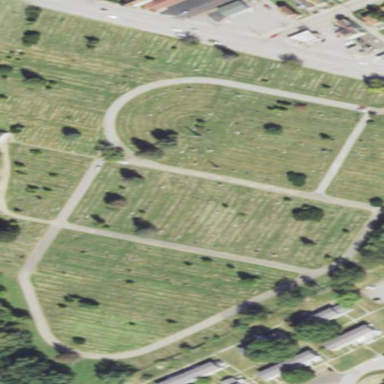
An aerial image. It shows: Cemetery.